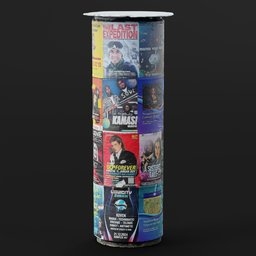
Label: decoration